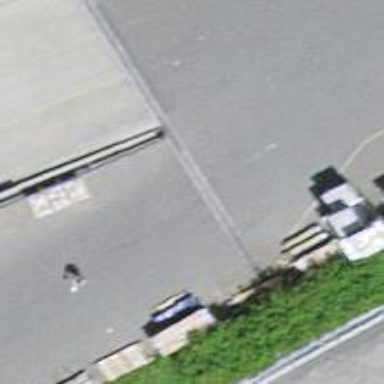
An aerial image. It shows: Asphalt parking aisle road.